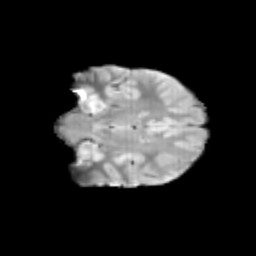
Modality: T2w
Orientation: coronal
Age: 11
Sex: female
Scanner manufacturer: siemens
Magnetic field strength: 3 T
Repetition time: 3.8 s
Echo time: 0.07 s